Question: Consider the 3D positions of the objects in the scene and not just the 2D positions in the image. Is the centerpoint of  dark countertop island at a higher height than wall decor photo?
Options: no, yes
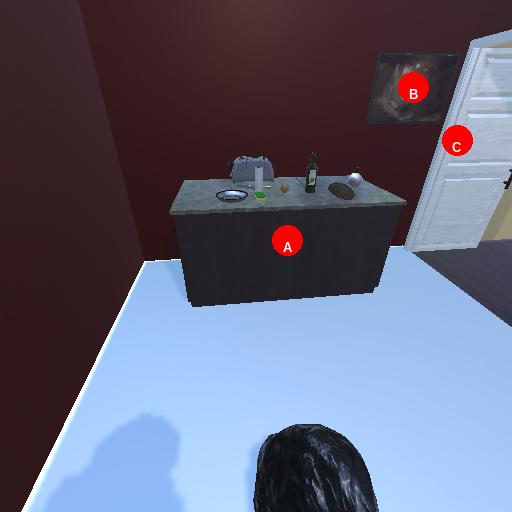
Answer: no